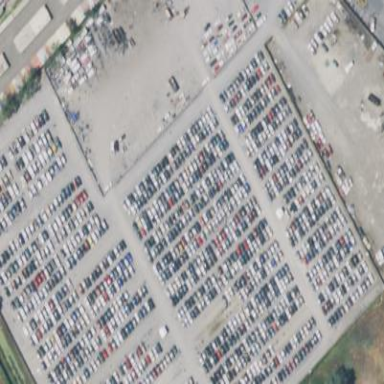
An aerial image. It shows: Scrap yard situated in industrial area.